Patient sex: F
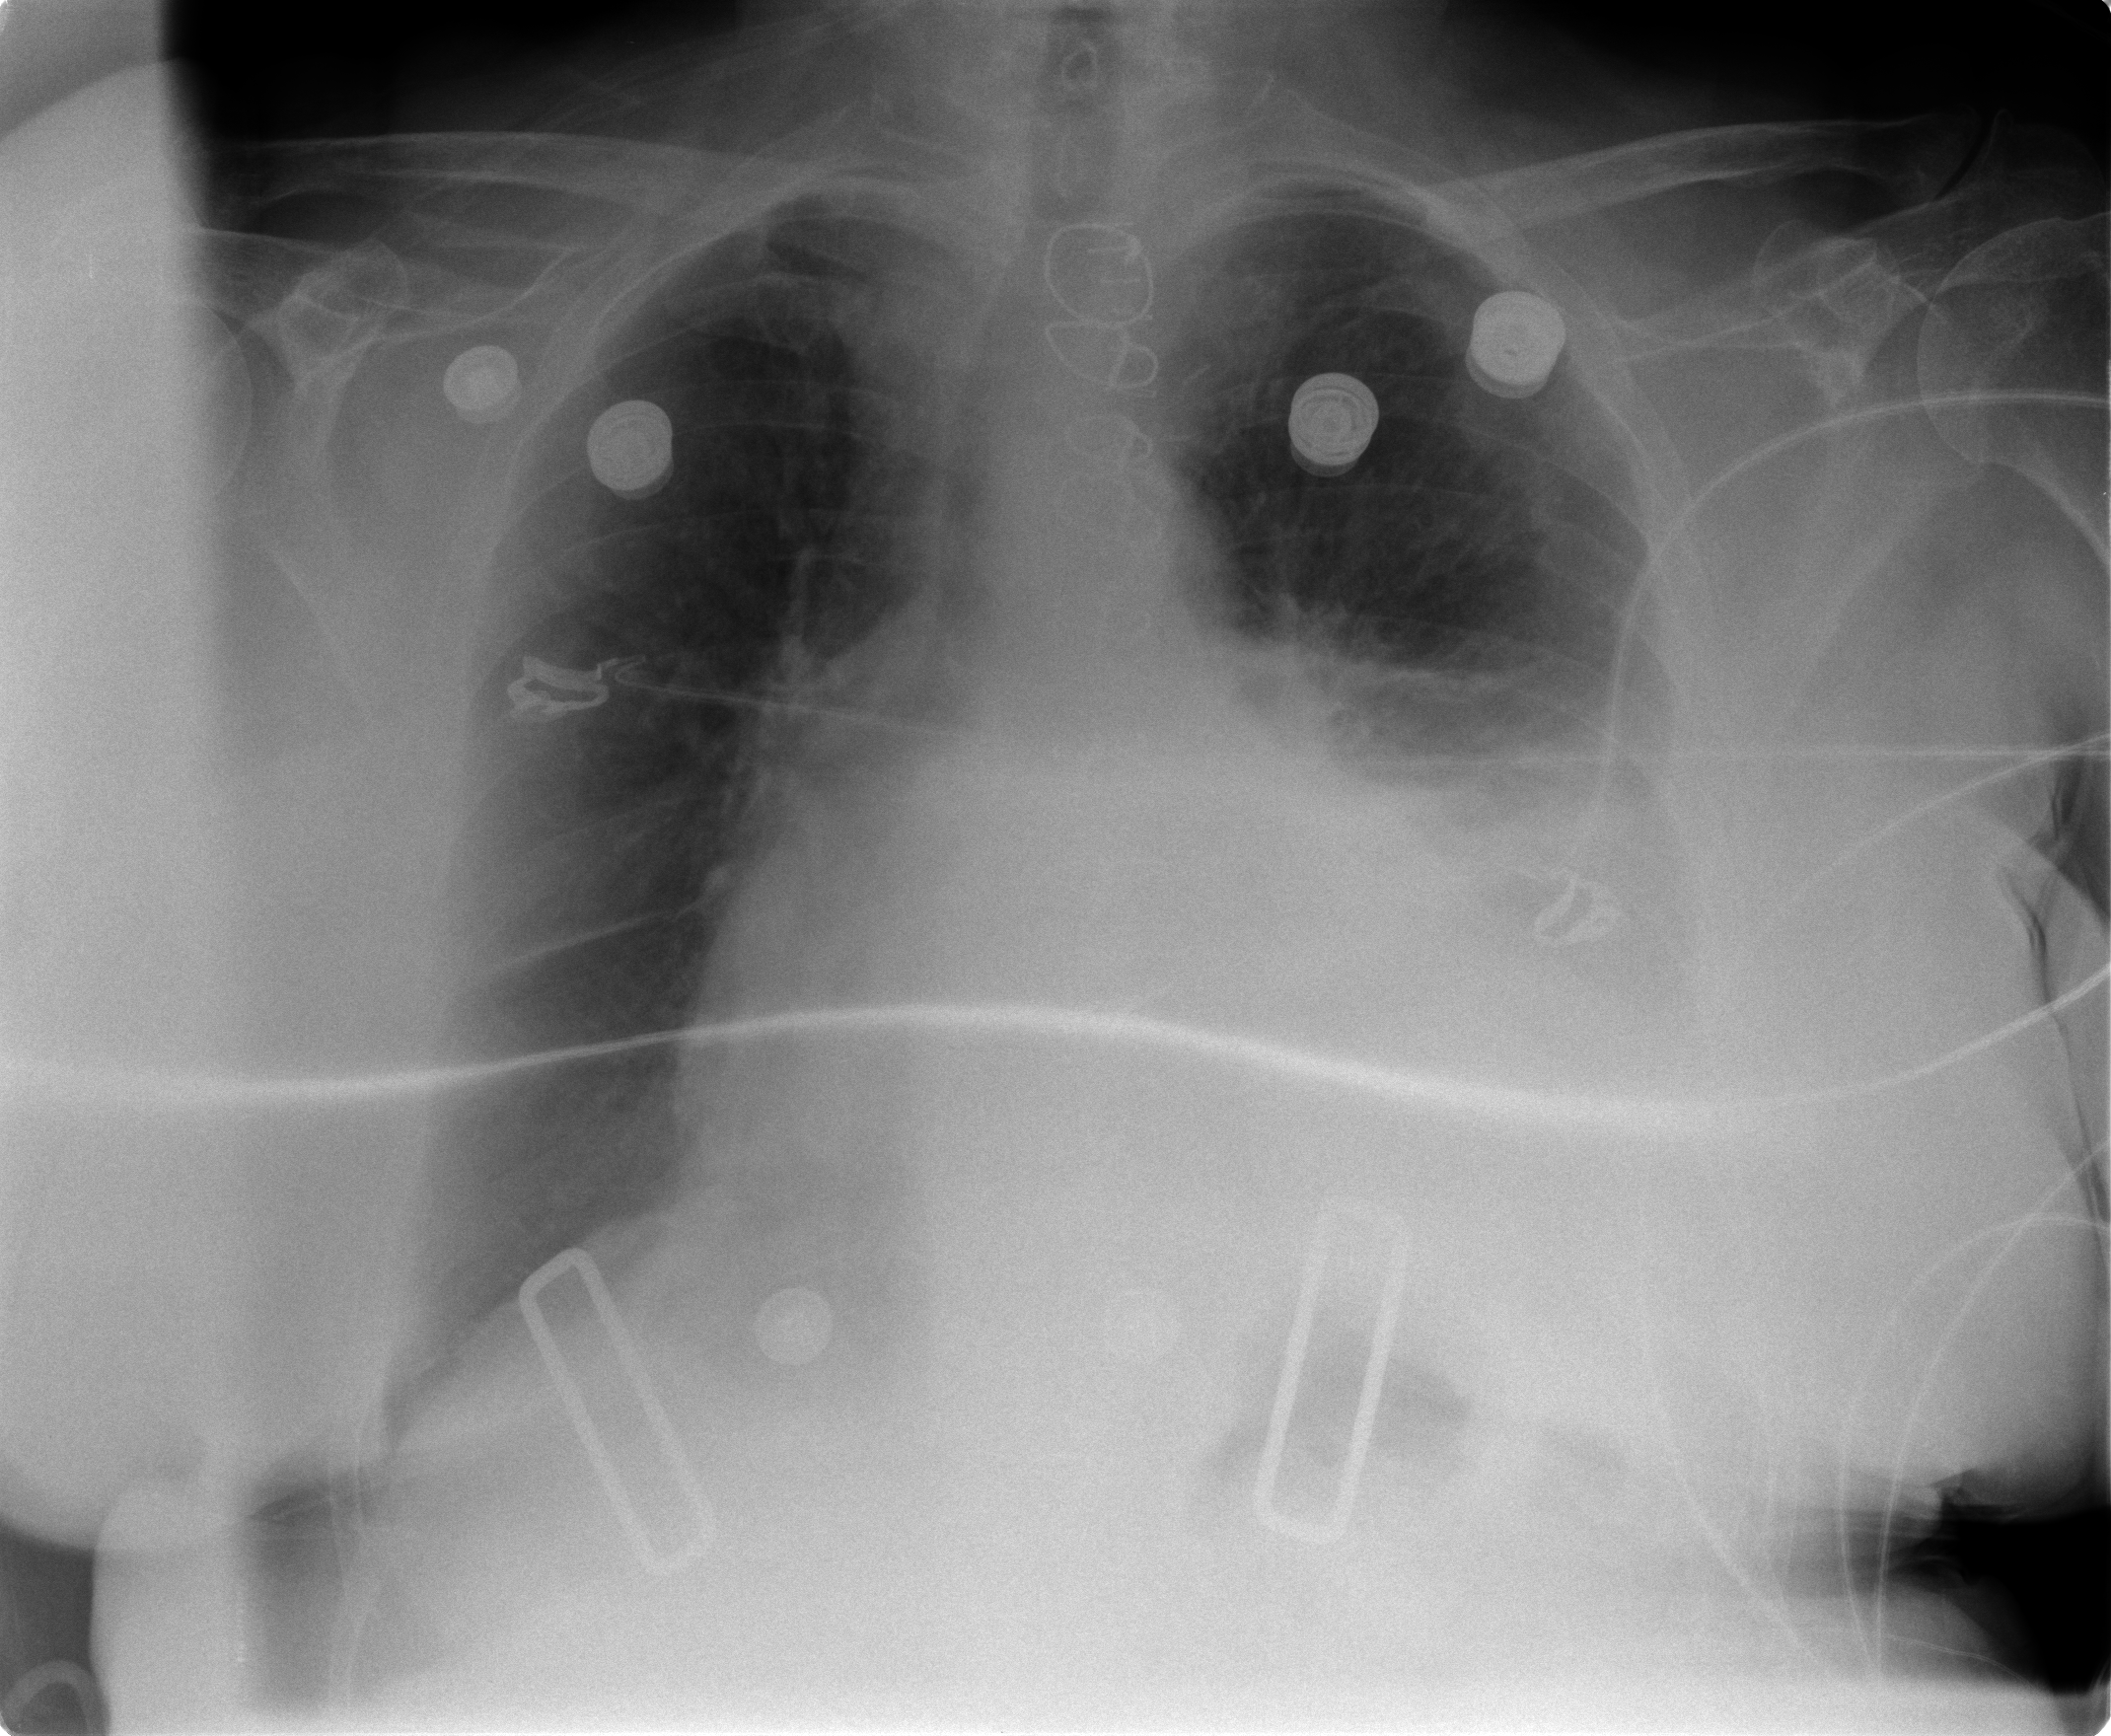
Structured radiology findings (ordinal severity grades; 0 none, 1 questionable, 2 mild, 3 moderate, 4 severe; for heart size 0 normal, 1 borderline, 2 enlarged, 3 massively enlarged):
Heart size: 2
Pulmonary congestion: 2
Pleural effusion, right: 0
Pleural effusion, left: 3
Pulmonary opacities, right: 0
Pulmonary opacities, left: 0
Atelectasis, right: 2
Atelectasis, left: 3